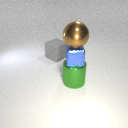
large green metal cylinder in front of large gray rubber cube